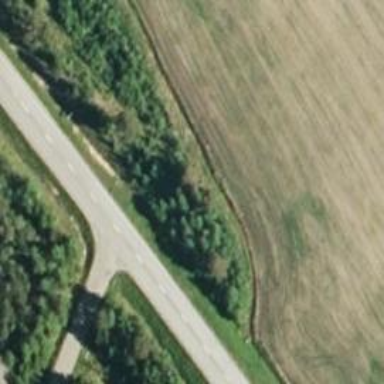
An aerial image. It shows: Asphalt road classified as trunk highway.